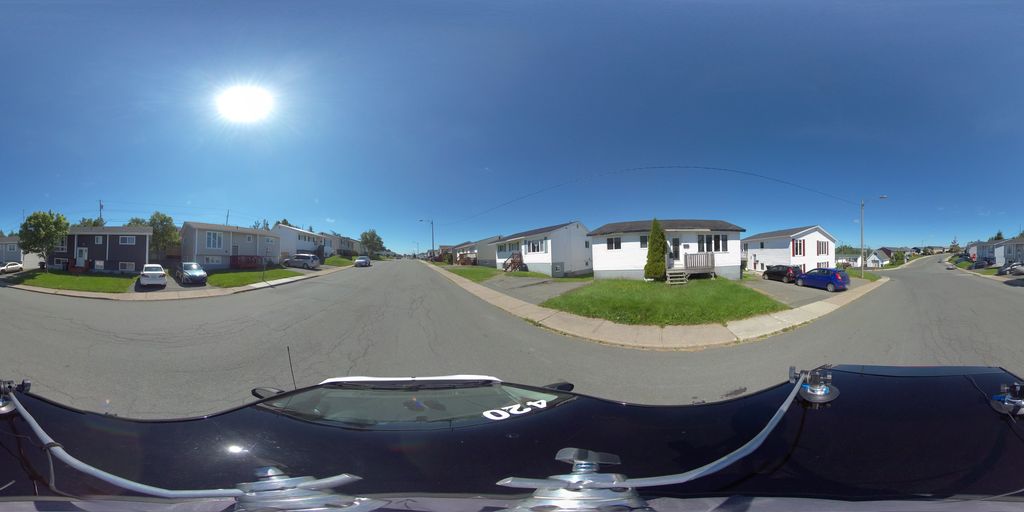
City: st_johns